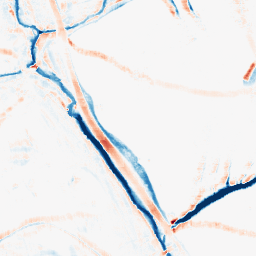
Category: morphological
Decomposition family: morphological_rect
Decomposition parameters: operation: average
width: 10
height: 10
Upsampling method: quadratic
Upsampling parameters: scale: 2
Upsampling scale: 2